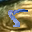
Label: 5